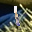
Label: 1